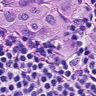
Metastatic tissue present: yes